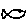
Label: fish